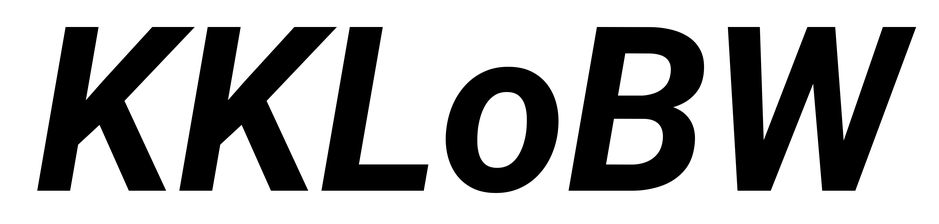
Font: Roboto-Italic_Bold_Italic